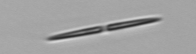
Label: pennate